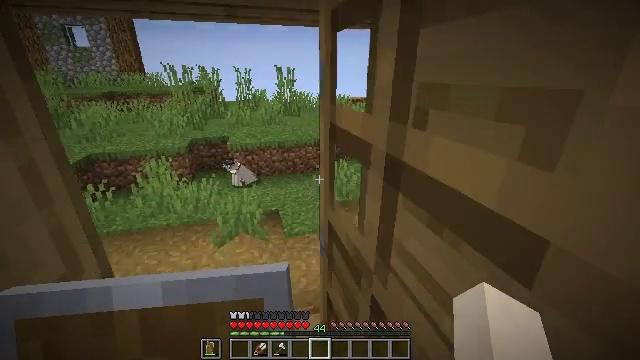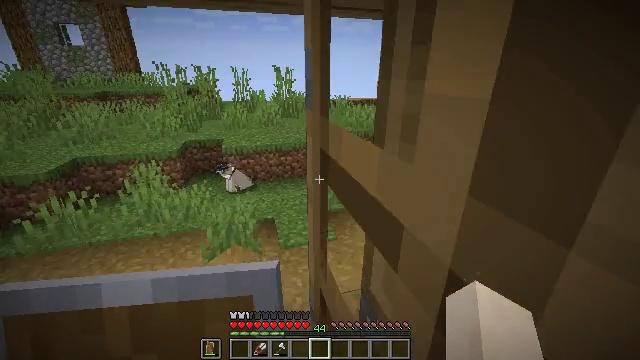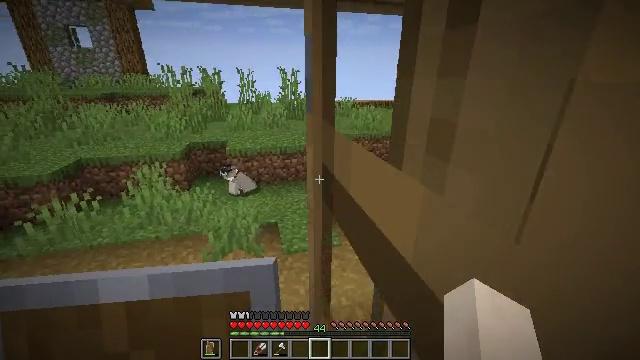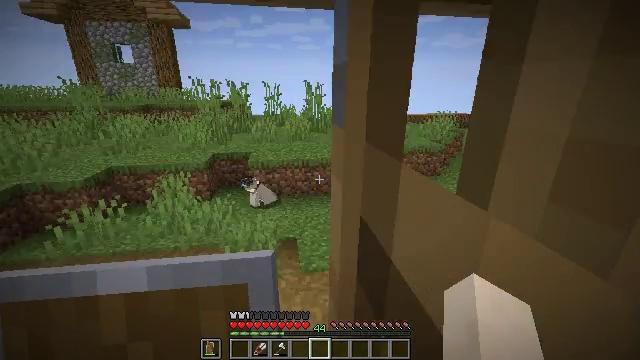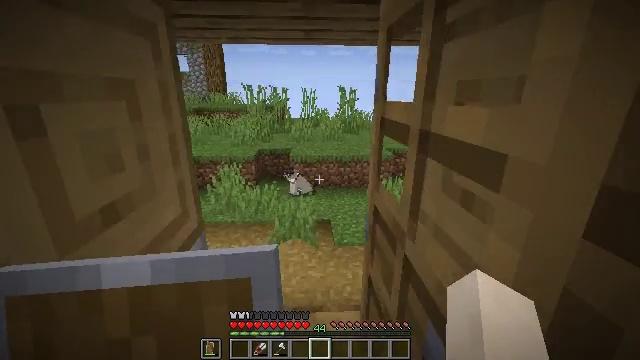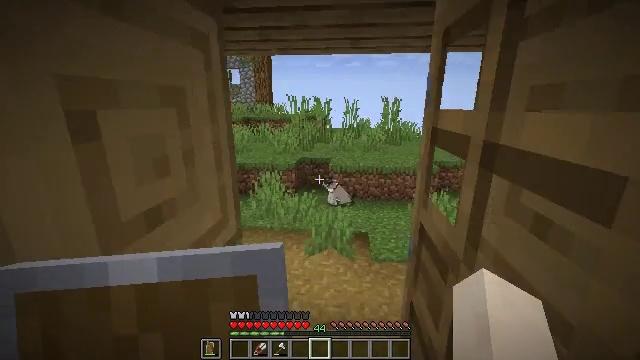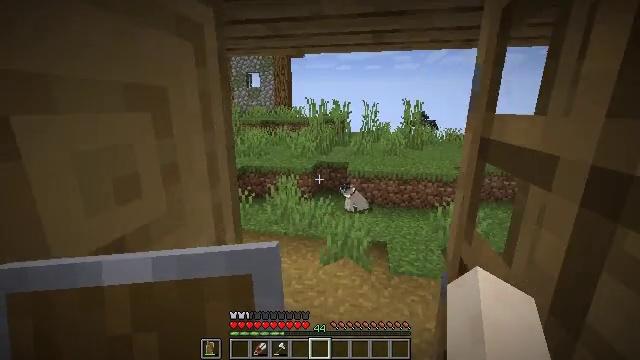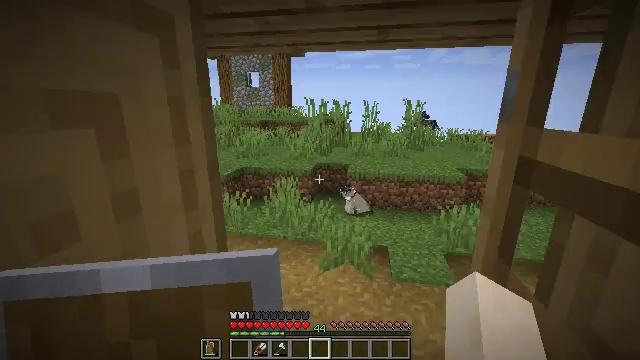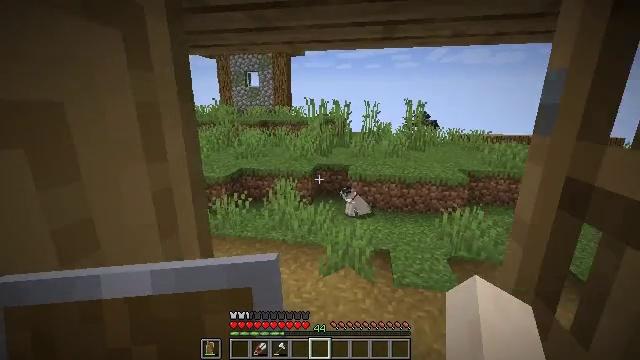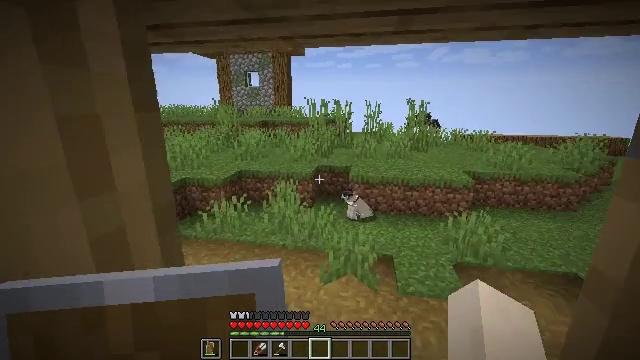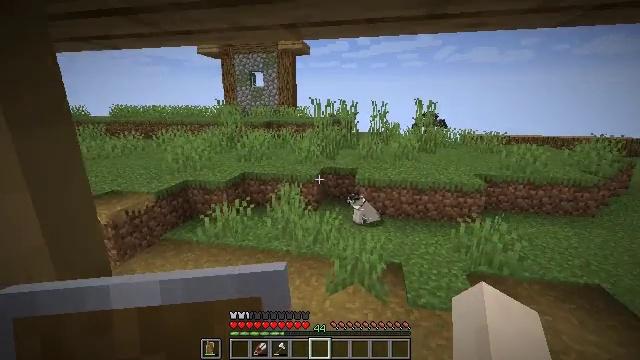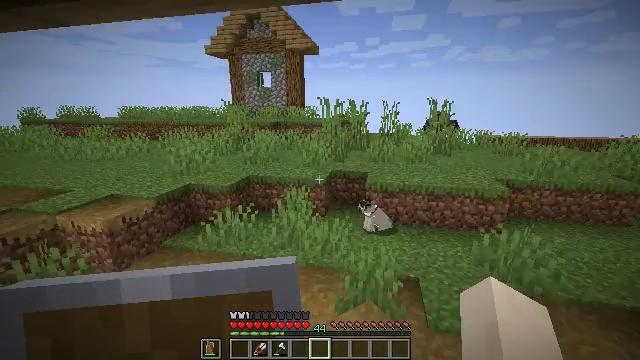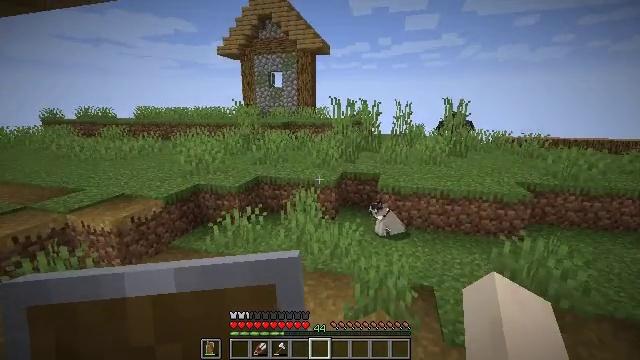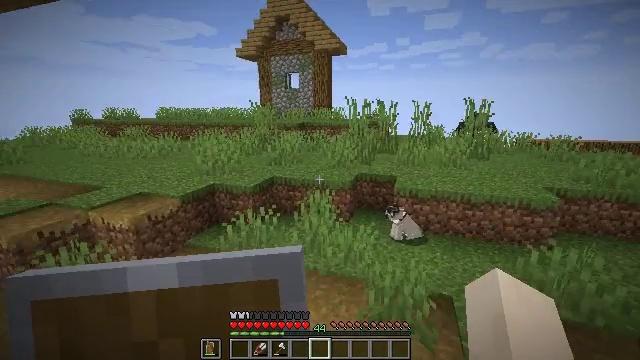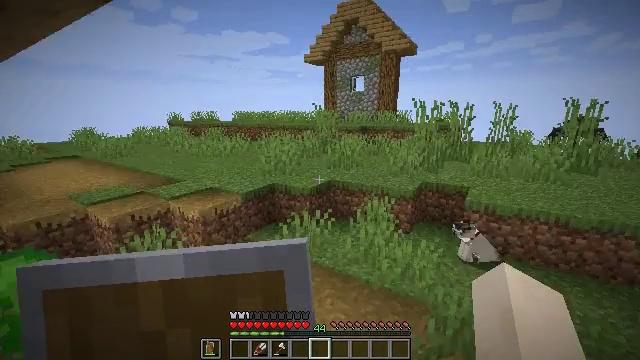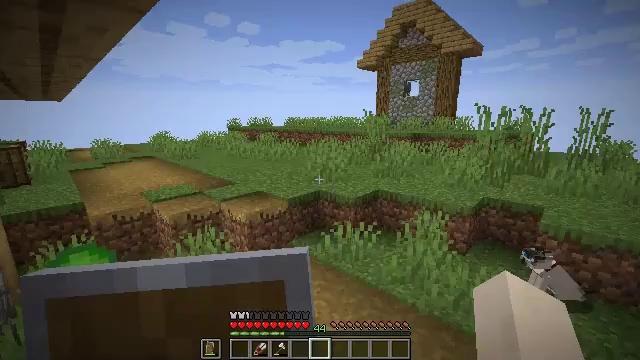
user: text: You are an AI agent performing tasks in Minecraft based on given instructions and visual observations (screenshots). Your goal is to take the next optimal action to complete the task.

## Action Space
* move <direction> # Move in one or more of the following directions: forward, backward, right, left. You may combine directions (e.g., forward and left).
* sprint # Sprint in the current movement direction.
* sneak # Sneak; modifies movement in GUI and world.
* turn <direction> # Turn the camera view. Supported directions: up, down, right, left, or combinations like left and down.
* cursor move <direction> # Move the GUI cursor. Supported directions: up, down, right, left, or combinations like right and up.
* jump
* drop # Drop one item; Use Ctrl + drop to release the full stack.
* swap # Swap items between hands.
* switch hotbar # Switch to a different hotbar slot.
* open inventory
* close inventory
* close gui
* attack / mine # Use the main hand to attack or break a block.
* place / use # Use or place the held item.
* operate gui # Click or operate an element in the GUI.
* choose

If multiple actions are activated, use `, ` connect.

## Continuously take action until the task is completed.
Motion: motion action
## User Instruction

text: Mine the spawner block.
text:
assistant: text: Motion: move forward, attack / mine
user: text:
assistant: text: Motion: move forward, turn left, attack / mine
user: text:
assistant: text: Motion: move forward, turn left and up, attack / mine
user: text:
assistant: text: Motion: move forward, turn left and up, attack / mine
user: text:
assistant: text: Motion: move forward, turn left and up, attack / mine
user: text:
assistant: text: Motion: move forward, turn left, attack / mine
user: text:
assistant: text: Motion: move forward, attack / mine
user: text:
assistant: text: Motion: move forward, attack / mine
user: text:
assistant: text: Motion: move forward, attack / mine
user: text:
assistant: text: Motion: move forward, turn left, attack / mine
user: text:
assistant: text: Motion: move forward, turn left, attack / mine
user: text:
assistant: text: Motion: move forward, turn left, attack / mine
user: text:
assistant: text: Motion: move forward, turn left, attack / mine
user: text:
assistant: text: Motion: move forward, turn left, attack / mine
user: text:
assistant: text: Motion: move forward, turn left and up, attack / mine
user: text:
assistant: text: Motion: move forward, turn left and up, attack / mine
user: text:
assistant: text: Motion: move forward, attack / mine
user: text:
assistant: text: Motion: move forward, attack / mine
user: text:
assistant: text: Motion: move forward, attack / mine
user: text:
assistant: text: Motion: move forward, attack / mine
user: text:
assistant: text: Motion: move forward, turn left, attack / mine
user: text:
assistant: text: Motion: move forward, turn left, attack / mine
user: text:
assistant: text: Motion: move forward, turn left and up, attack / mine
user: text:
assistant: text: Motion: move forward, turn left, attack / mine
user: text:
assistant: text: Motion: move forward, turn left, attack / mine
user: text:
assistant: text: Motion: move forward, attack / mine
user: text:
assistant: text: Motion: move forward, attack / mine
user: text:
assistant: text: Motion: move forward, attack / mine
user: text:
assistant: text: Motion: move forward, attack / mine
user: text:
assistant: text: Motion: move forward, turn right, attack / mine